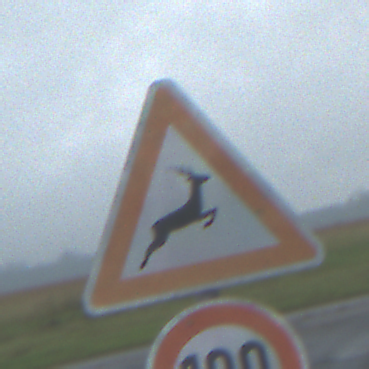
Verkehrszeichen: WildwechselLinks
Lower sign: Geschwindigkeit100
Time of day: Midday
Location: Outdoor (Suburban)
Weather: Overcast
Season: NotSpecified
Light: Natural